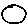
Label: moon